Question: I have a simple GIS layer image exported from an ArcGIS server, which I now want to convert back to polygons.
What is the best method to go about doing that?
1. Write my own script (what's best then- triangulation? line/edge tracing?)
2. Use some tool? (opencv? something else?)

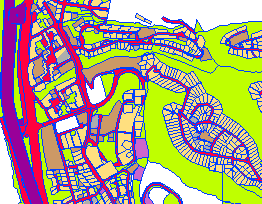
Answer: The image you show is rasterized, so you cannot go back to the polygons.
However, with some simple connected component analysis you can extract all contiguous blobs (of the same color). These can be completely represented by their boundary (anything outside the blue lines).
Your new polygons are now these boundary pixels. Of course, you can apply polygon simplification to reduce the number of actual nodes in the polygon. OpenCV has several such algorithms.